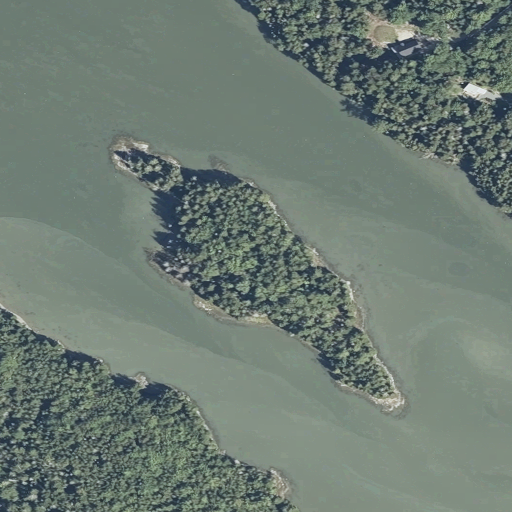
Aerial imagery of island in Maine named Abbott Island containing open water, evergreen forest, mixed forest, herbaceous wetlands, barren land, open development, and woody wetlands